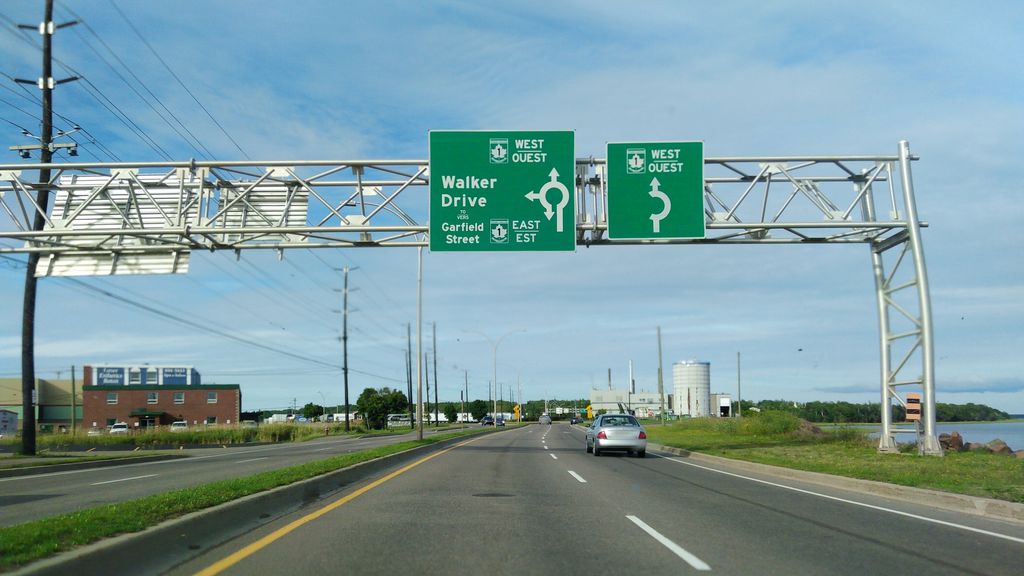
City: charlottetown